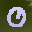
Label: 0